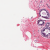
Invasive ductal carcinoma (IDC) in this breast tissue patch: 0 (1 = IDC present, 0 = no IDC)